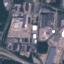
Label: Industrial